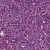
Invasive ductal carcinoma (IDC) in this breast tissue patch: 1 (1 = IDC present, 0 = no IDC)